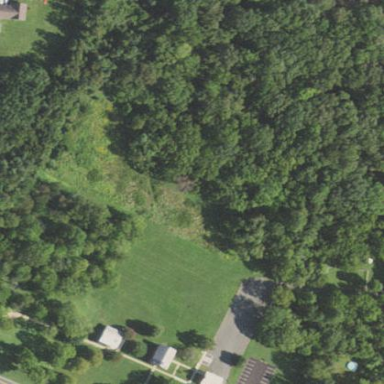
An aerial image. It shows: Park located in historic district.